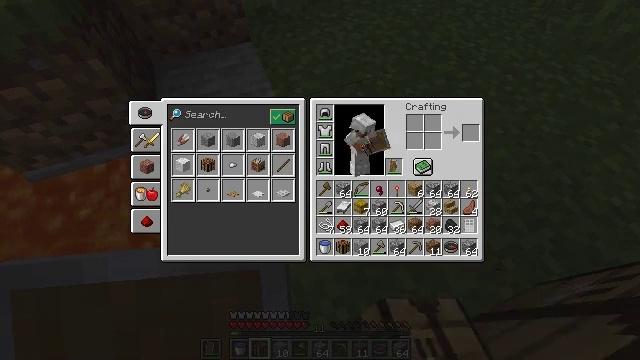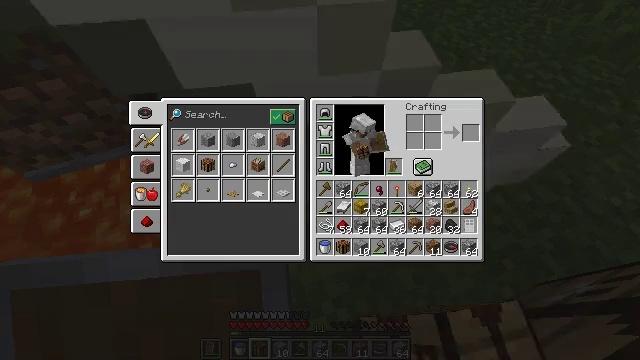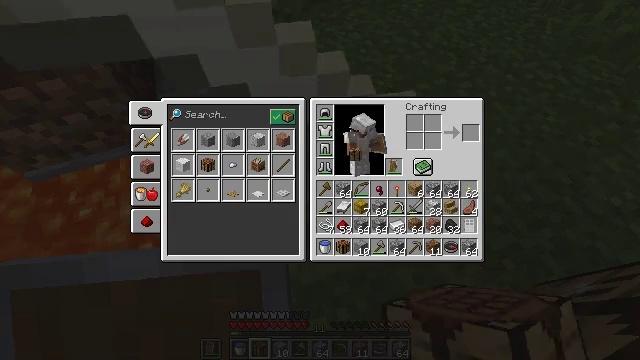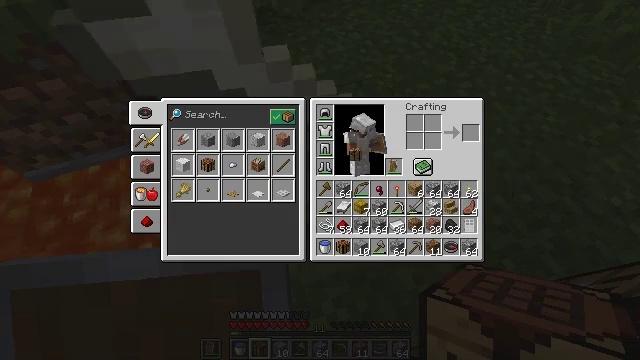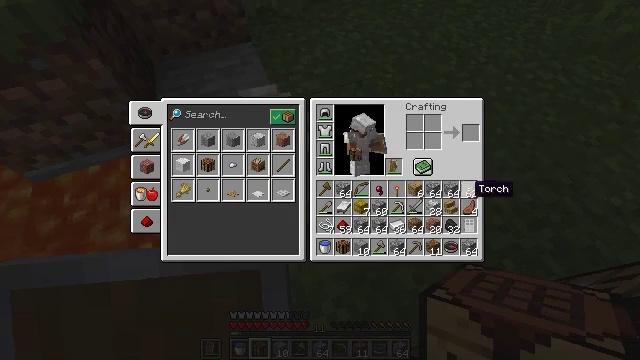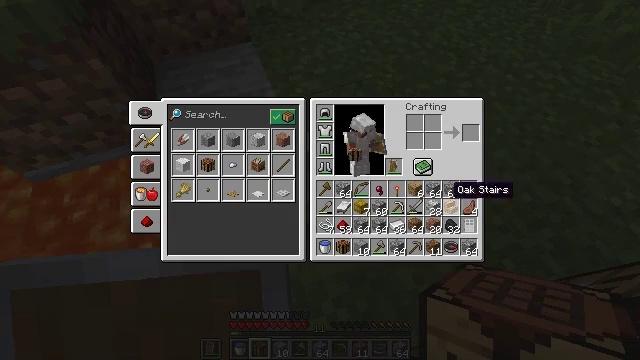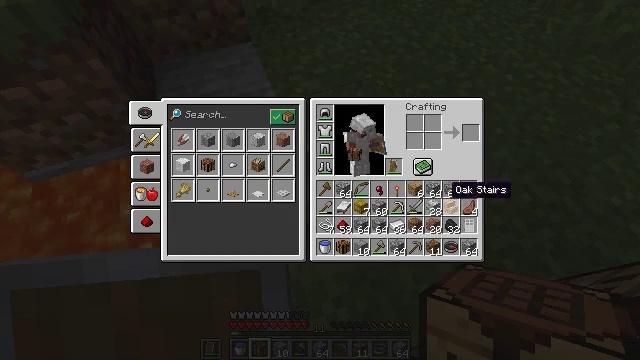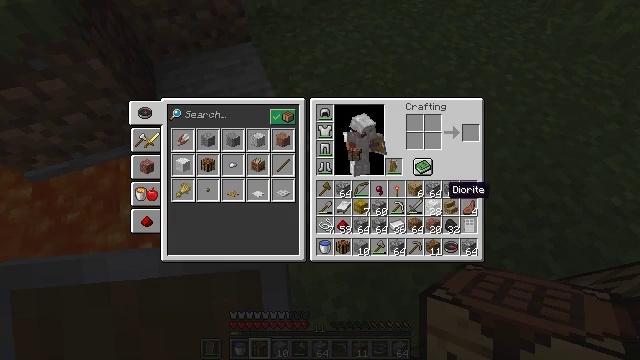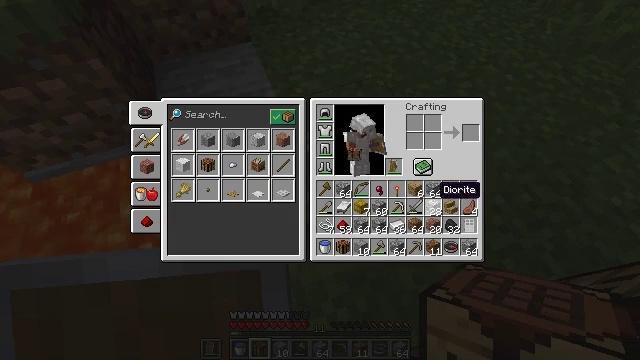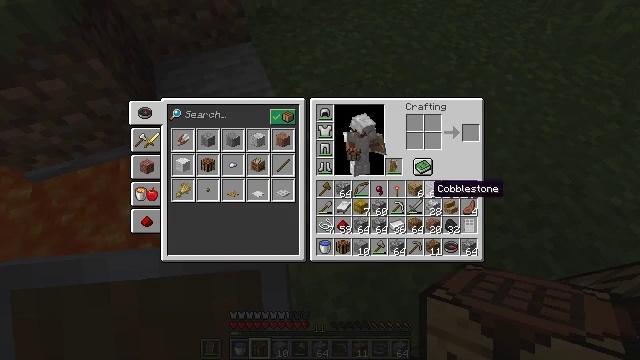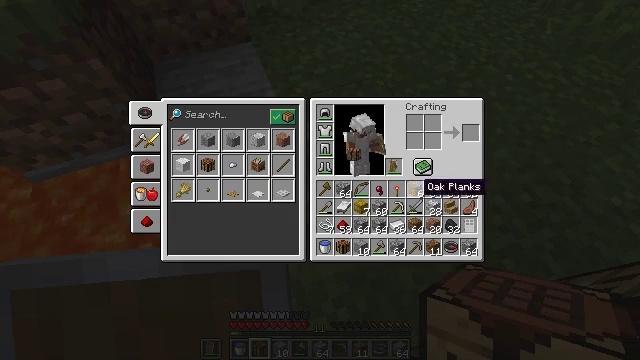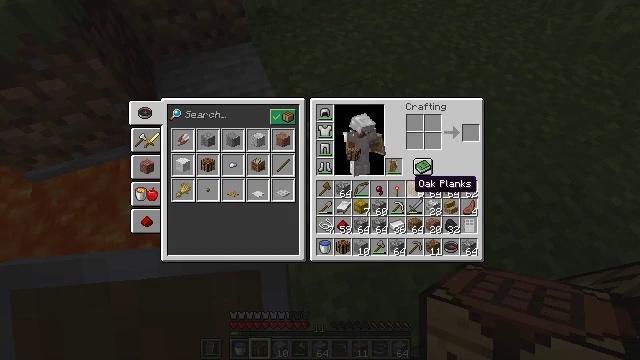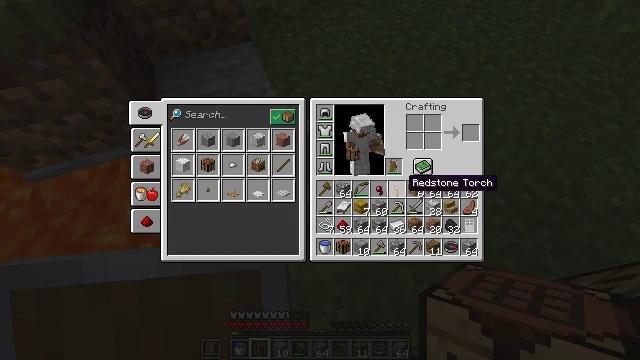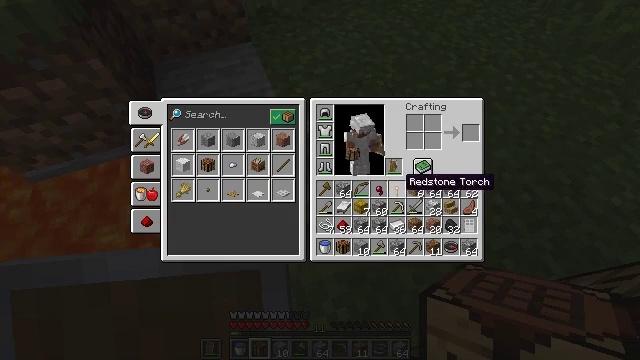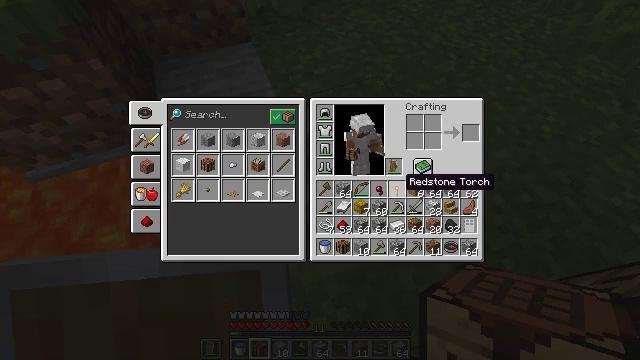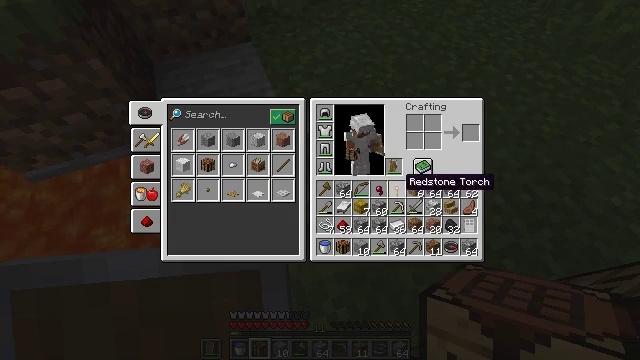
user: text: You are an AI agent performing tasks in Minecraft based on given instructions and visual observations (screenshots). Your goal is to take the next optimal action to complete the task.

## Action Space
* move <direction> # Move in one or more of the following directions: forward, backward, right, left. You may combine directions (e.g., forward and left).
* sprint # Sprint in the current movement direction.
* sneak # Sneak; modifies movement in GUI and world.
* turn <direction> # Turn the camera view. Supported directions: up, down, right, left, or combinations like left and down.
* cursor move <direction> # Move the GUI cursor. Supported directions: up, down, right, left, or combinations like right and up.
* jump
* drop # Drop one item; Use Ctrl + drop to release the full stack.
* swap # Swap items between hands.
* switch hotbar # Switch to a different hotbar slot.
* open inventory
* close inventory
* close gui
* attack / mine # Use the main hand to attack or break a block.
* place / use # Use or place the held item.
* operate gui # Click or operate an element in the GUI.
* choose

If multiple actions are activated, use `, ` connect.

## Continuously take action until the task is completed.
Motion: motion action
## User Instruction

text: Remove a redstone torch from the inventory.
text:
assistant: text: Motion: no_op
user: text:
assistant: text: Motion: no_op
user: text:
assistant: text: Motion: turn left
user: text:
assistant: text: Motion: turn left
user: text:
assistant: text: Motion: turn left
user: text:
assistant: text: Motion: no_op
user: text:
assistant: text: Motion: no_op
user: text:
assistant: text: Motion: turn left
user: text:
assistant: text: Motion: no_op
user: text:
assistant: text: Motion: turn left
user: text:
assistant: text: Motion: turn left
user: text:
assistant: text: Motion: no_op
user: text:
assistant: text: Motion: no_op
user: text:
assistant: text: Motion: no_op
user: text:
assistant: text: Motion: no_op
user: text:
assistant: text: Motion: attack / mine
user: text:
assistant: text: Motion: attack / mine
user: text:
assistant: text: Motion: attack / mine
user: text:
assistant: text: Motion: turn right
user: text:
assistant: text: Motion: turn right
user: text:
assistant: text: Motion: turn right
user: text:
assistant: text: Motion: turn right
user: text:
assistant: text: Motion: turn right
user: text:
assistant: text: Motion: attack / mine
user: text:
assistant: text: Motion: attack / mine
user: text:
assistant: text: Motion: attack / mine
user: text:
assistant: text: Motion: attack / mine
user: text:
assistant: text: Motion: no_op
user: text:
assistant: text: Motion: no_op
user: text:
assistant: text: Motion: no_op